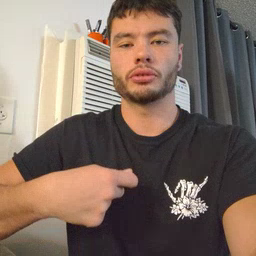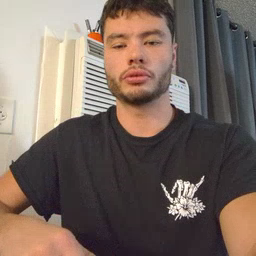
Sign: zipper